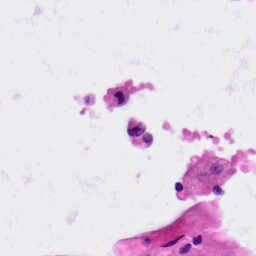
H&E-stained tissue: Lung